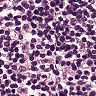
Metastatic tissue present: no